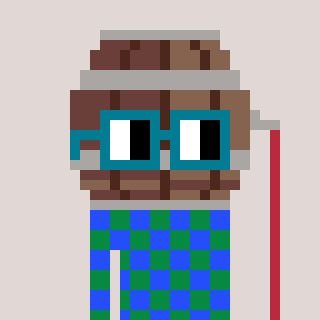
a pixel art character with square dark green glasses, a wine barrel-shaped head and a green-colored body on a warm background